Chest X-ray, PA view. Patient: 67 years old, sex M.
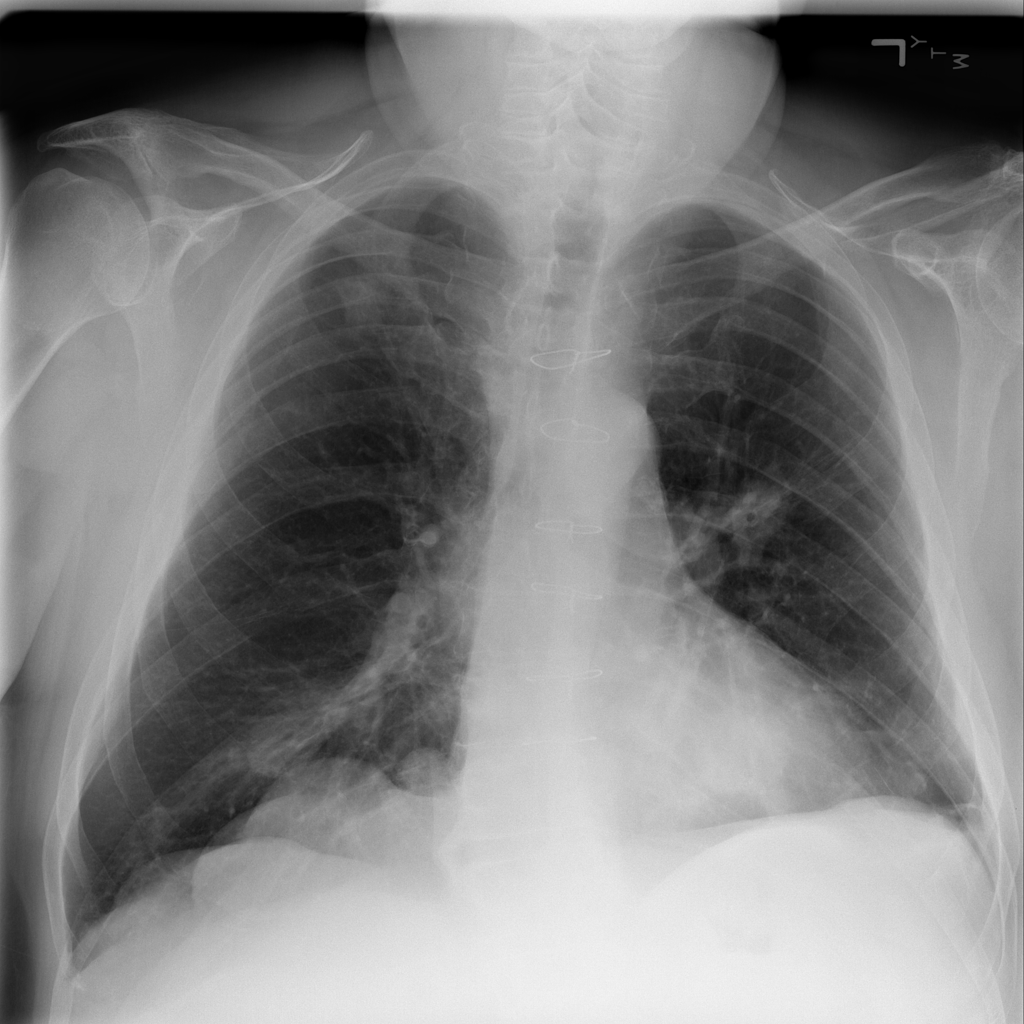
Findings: Mass